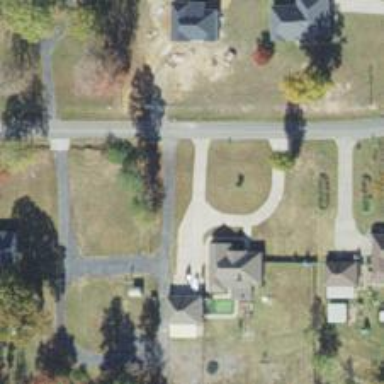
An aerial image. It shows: Driveway.